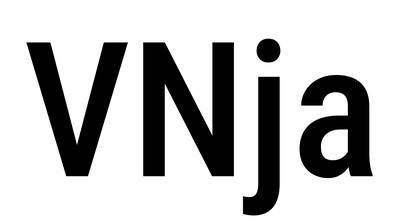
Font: Roboto_Condensed_Medium